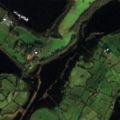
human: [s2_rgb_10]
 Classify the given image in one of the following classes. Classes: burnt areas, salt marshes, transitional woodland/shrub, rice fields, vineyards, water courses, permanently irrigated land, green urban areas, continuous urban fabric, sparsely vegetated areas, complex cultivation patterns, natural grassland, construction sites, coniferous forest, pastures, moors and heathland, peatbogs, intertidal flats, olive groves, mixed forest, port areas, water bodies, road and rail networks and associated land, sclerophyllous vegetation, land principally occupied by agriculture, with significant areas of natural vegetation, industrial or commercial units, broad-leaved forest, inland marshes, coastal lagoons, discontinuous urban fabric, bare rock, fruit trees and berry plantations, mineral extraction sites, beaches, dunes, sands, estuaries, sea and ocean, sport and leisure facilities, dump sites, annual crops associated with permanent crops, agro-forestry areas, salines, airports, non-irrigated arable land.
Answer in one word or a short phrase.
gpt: pastures, land principally occupied by agriculture, with significant areas of natural vegetation, water bodies